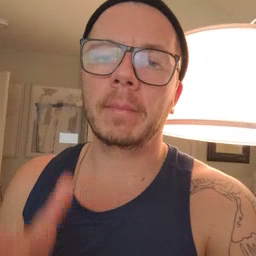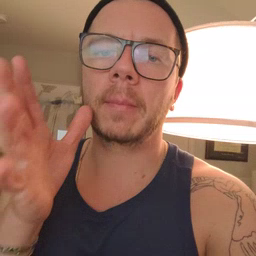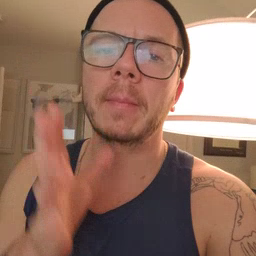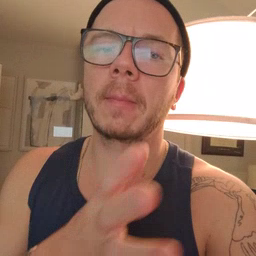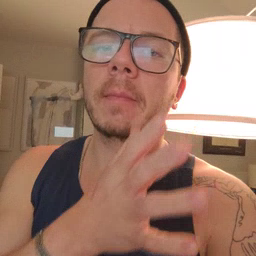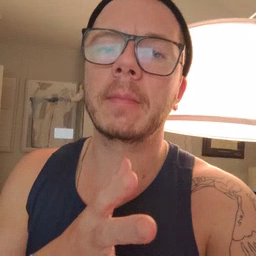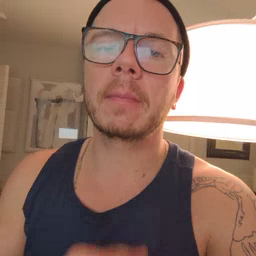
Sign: farm